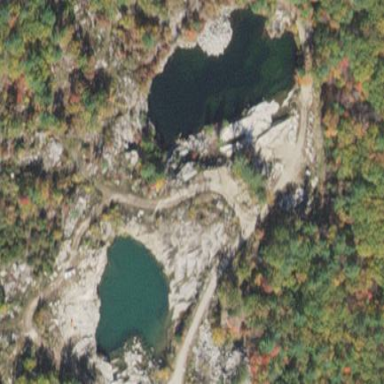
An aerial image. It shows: Quarry area.